Interaction volume radius: 10 \u00c5
Interaction volume height: 45 \u00c5
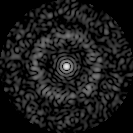
Disorder parameter: 0.8602